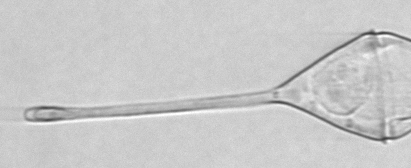
Label: Tripos